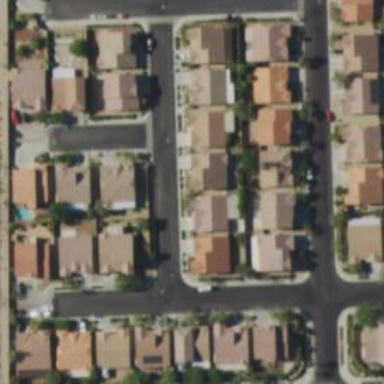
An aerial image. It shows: Residential road.